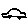
Label: car